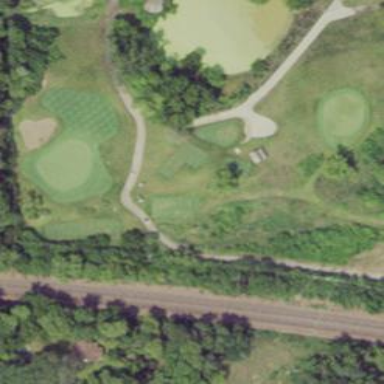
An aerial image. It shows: Golf tee.